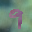
Label: 9